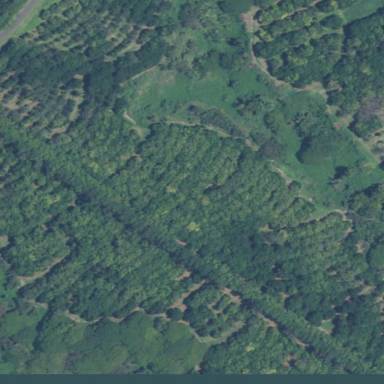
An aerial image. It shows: Orchard filled with macadamia trees.